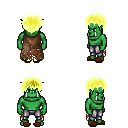
a pixel art fantasy rpg character, male body template, orc, green skin, brown tattered cape, metal pants, gold bedhead hairstyle, brown slippers, four views (front, back, left, right), 2x2 character sprite sheet, small pixel art, hard edges, no anti-aliasing